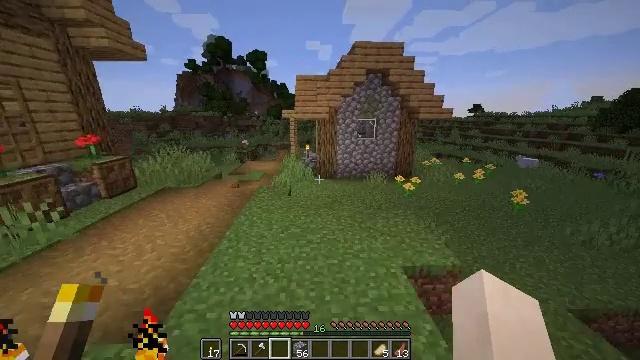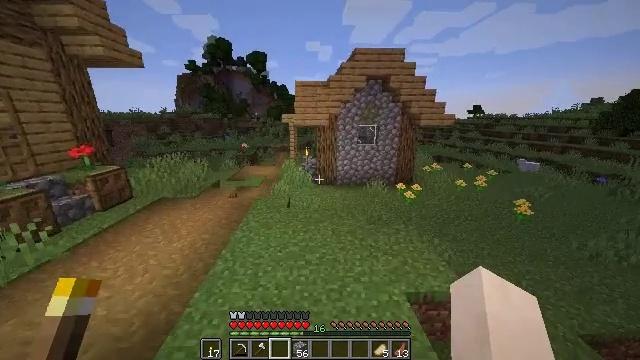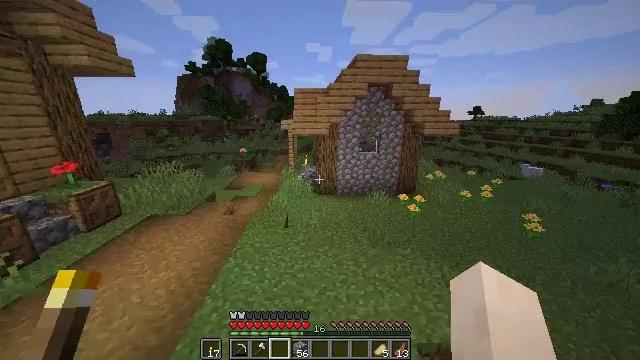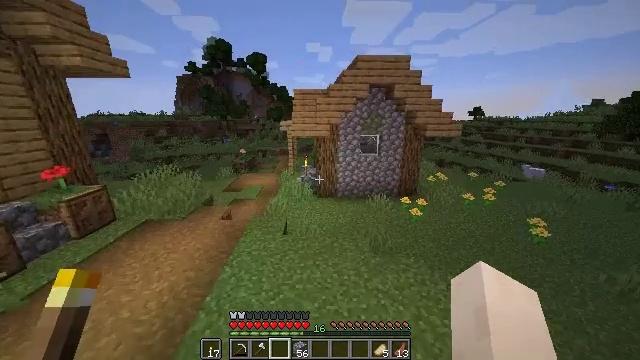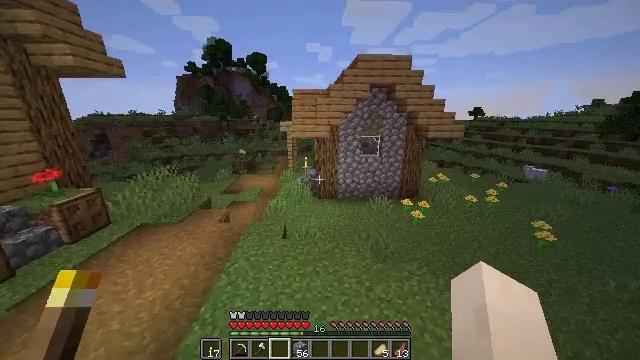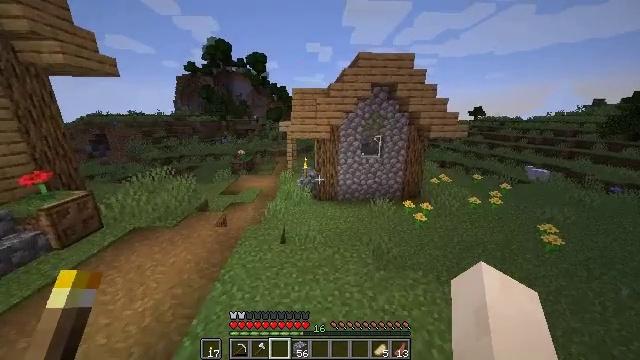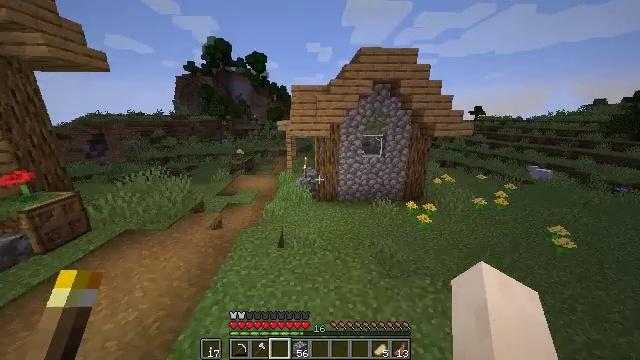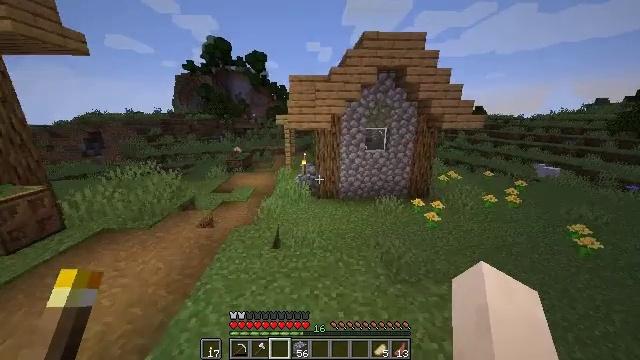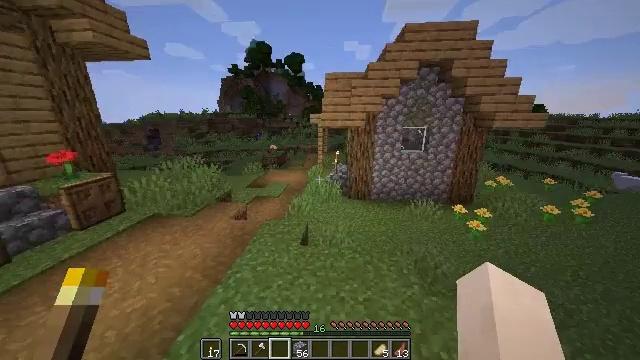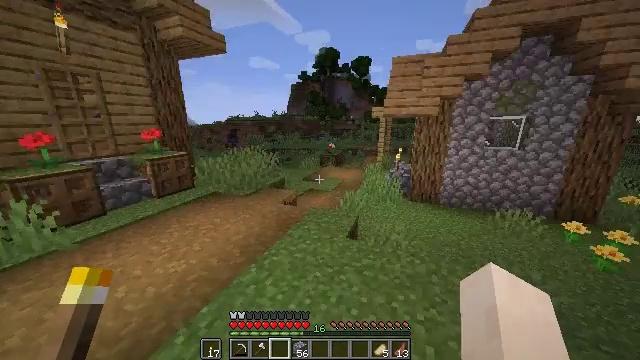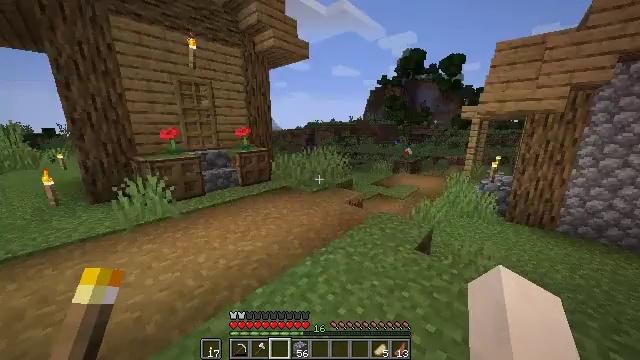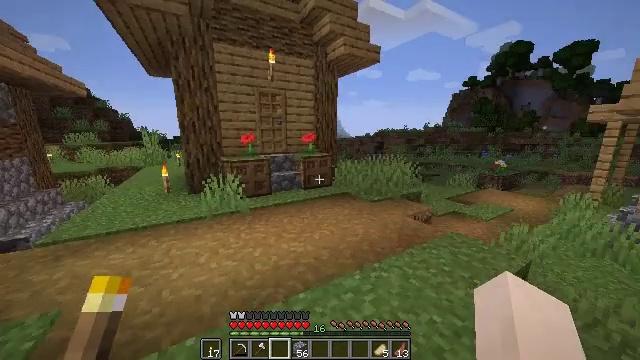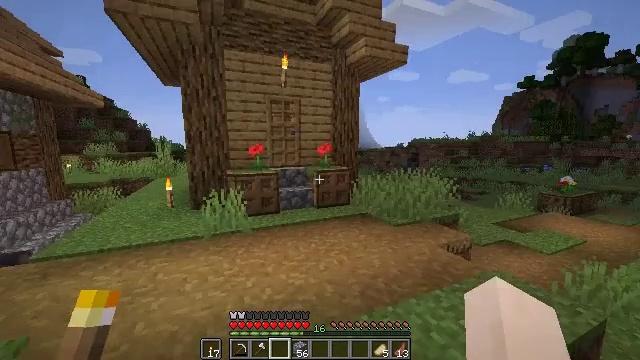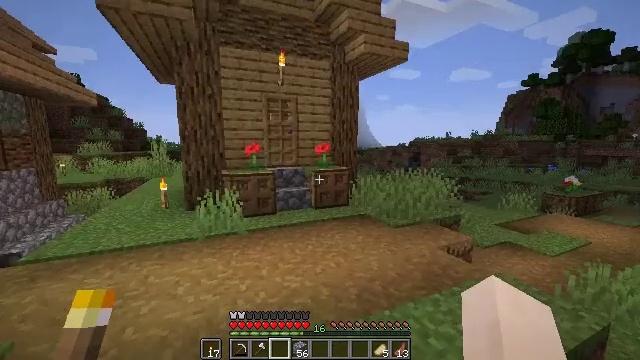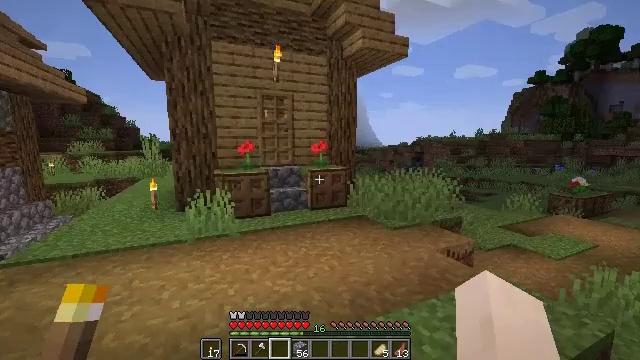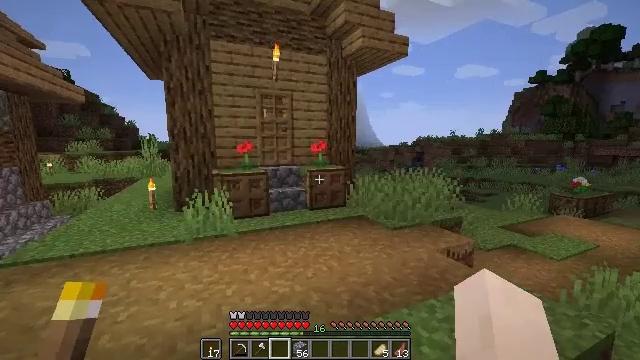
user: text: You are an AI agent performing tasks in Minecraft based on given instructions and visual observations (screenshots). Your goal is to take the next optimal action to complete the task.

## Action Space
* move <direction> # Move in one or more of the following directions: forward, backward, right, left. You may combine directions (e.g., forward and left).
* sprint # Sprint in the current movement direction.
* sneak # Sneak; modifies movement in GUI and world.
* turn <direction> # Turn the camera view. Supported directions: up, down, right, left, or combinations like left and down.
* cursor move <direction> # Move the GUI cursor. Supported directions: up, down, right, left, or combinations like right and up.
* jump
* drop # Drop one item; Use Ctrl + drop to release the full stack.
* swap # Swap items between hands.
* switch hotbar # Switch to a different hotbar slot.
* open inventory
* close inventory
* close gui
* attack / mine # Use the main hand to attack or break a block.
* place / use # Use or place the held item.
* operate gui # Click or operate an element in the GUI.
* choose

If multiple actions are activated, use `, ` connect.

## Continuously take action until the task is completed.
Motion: motion action
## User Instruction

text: Get a smithing table by crafting it.
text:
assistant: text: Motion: move forward, sprint, jump
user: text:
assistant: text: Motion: move forward, sprint, jump
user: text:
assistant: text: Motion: move forward, sprint, jump
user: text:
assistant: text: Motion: move forward, sprint
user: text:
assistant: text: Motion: move forward, sprint
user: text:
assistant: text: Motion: move forward, sprint
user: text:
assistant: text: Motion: move forward, sprint
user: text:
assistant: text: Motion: move forward, sprint, turn left
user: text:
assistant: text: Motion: move forward, sprint, turn left and up
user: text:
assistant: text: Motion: turn left and up
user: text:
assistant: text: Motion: turn left and up
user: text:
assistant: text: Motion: turn left and up
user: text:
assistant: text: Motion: no_op
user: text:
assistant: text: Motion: no_op
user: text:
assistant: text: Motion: no_op
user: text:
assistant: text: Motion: no_op
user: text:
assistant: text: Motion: no_op
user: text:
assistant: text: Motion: no_op
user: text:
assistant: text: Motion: no_op
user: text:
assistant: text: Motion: no_op
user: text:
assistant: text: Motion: no_op
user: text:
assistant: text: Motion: turn left
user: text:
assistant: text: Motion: turn left
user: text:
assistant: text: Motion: turn left
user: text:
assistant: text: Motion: turn left
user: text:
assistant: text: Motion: sprint, turn left
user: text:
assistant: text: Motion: sprint
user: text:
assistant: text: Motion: sprint
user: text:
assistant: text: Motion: sprint
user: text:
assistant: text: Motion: move forward, sprint